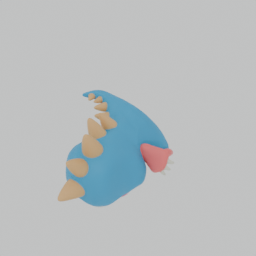
Label: animals